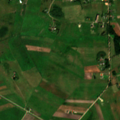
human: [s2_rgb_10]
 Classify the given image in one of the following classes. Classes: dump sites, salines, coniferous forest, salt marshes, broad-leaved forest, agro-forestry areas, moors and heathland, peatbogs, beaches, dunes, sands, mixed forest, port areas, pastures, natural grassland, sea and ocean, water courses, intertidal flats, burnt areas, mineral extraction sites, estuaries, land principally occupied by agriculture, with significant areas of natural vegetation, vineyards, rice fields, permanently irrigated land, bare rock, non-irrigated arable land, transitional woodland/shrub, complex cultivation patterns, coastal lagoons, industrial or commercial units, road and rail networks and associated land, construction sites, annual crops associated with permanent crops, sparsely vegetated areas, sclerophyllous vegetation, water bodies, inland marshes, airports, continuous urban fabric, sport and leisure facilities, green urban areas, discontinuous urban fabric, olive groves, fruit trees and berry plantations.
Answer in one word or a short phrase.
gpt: industrial or commercial units, non-irrigated arable land, complex cultivation patterns